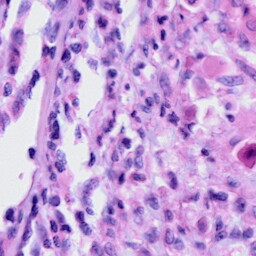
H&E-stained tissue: Cervix